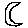
Label: moon